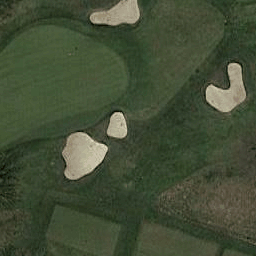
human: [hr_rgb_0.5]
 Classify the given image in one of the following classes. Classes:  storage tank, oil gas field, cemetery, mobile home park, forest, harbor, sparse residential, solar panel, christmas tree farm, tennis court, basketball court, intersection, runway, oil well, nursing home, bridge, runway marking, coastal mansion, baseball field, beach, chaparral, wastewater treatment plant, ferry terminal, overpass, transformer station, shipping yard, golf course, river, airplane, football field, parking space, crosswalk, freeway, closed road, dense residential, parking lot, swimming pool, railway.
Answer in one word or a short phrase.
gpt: golf course